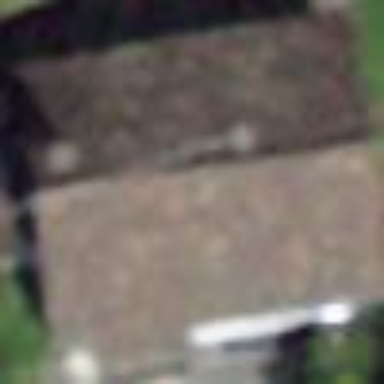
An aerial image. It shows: Detached building.